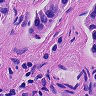
Metastatic tissue present: yes